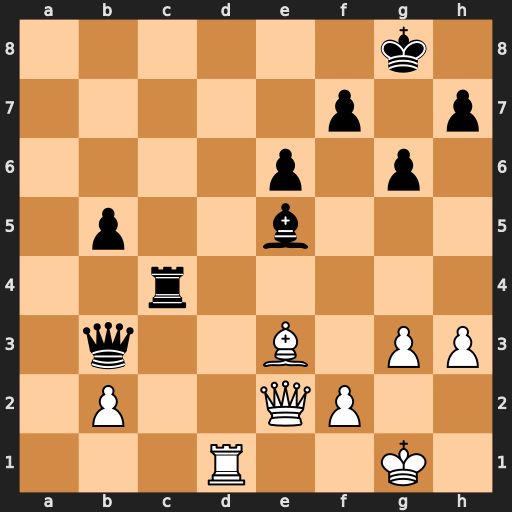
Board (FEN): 6k1/5p1p/4p1p1/1p2b3/2r5/1q2B1PP/1P2QP2/3R2K1
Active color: w
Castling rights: -
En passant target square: -
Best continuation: Bh6 Rd4 Qxe5 Rxd1+ Kh2